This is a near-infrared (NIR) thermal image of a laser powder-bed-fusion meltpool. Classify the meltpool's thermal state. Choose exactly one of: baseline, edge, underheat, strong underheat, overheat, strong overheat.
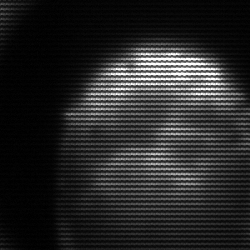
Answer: edge